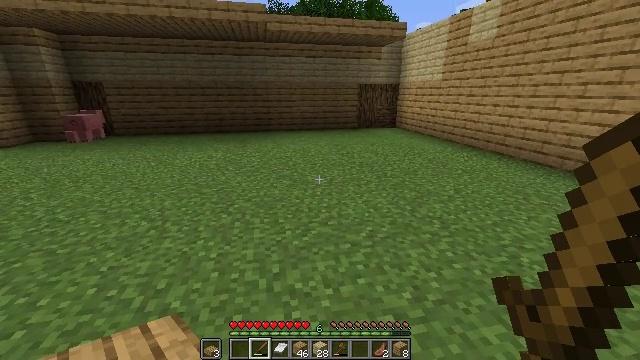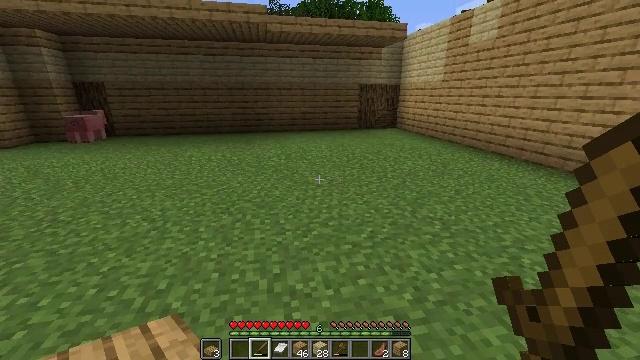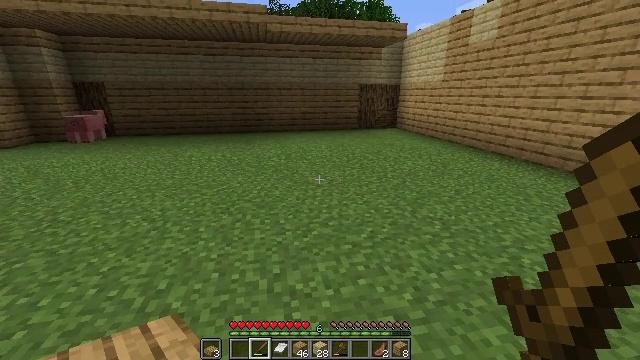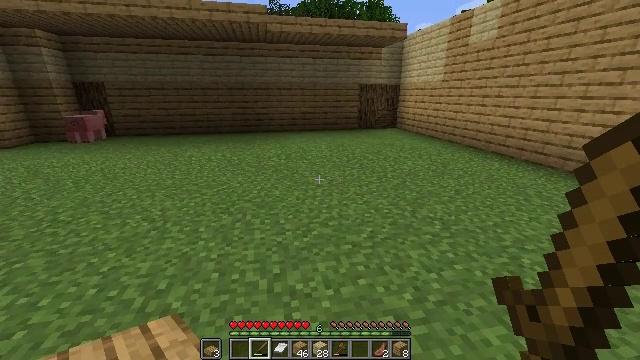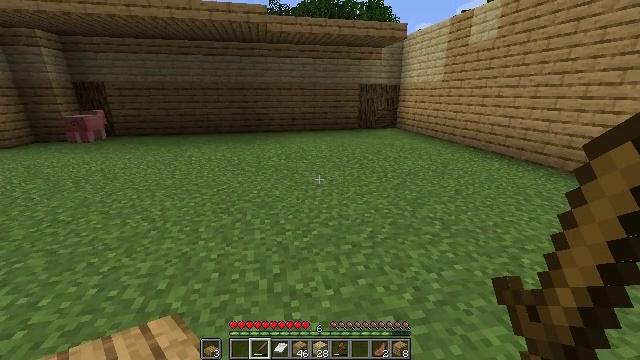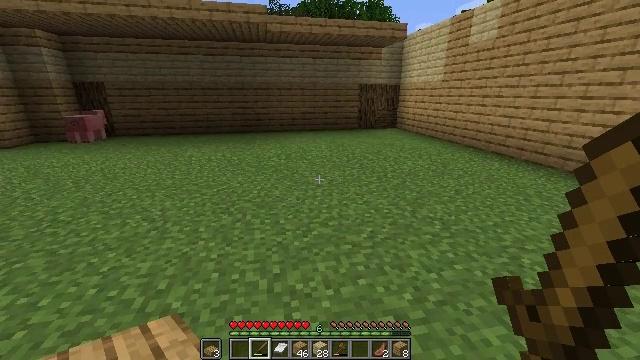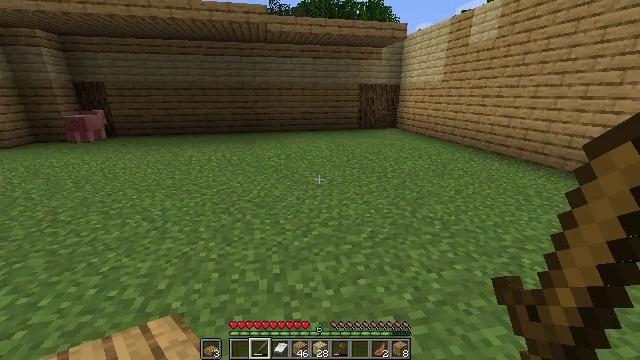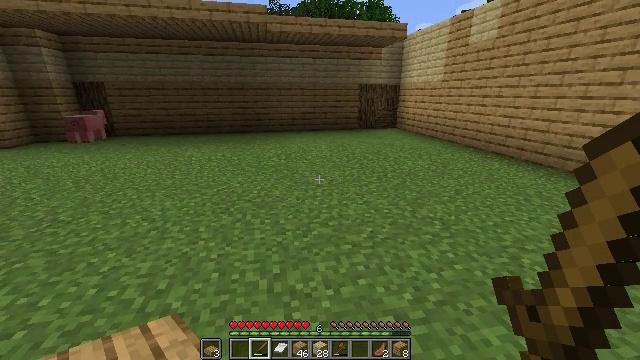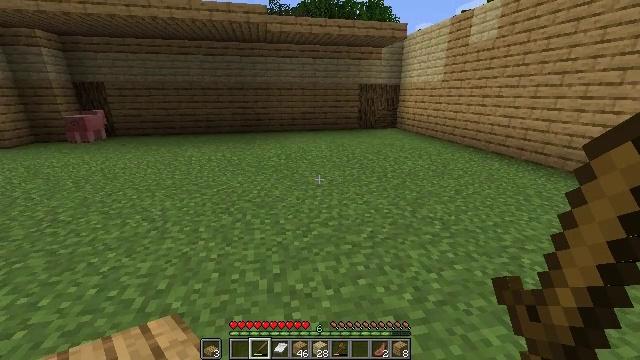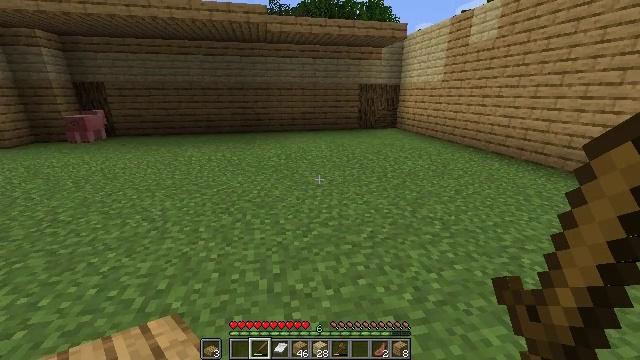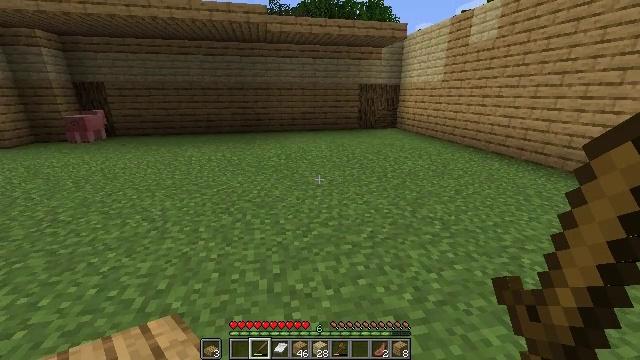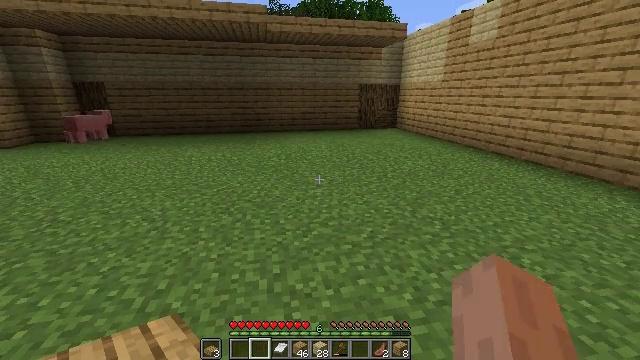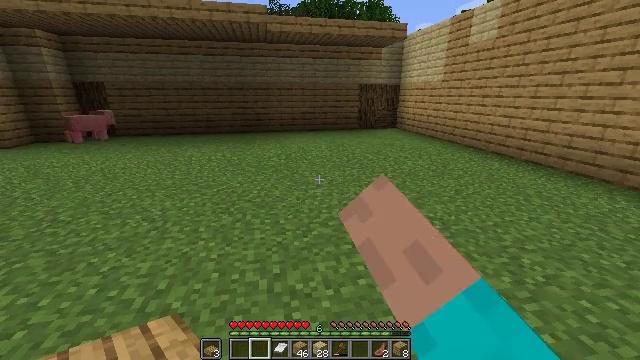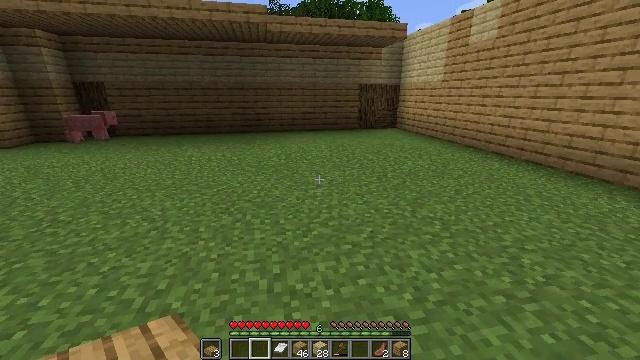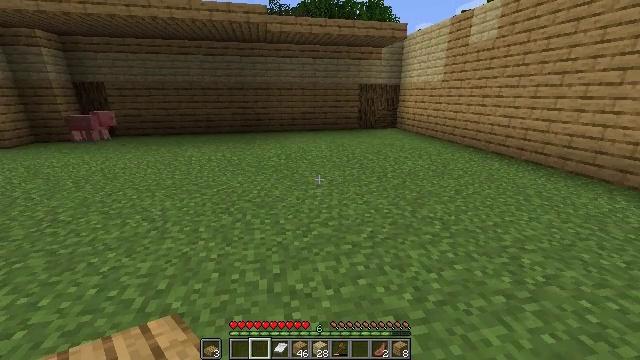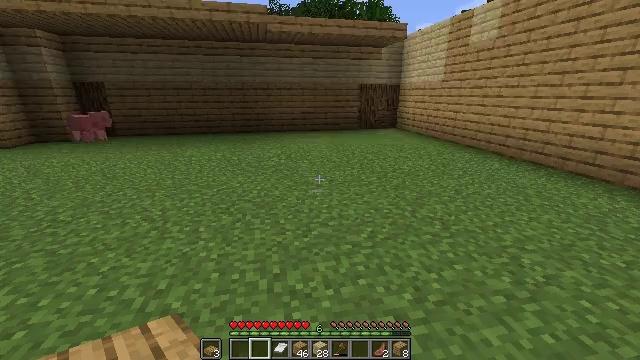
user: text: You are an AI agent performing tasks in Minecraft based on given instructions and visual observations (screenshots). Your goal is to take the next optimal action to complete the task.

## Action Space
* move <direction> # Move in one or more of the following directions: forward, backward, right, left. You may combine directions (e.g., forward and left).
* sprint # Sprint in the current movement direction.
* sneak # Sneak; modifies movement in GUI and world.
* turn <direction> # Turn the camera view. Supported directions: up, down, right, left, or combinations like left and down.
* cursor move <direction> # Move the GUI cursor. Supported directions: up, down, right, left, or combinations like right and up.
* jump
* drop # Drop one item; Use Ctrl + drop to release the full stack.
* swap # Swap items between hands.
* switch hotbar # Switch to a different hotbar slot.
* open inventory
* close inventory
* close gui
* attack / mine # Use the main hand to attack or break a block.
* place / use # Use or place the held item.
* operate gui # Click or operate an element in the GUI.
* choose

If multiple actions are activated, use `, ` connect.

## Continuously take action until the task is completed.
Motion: motion action
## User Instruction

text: Remove a wooden sword from the inventory.
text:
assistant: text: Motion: no_op
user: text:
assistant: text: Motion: no_op
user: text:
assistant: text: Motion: no_op
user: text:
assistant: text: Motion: no_op
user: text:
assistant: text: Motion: no_op
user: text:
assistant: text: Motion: no_op
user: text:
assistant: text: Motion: no_op
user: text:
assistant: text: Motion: no_op
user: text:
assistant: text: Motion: no_op
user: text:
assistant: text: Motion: no_op
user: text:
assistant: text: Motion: drop
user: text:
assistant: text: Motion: drop
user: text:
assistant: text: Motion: drop
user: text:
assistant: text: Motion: drop
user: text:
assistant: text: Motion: no_op
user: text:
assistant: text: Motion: no_op